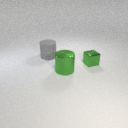
large gray rubber cylinder to the left of large green metal cylinder